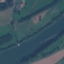
Land use / land cover class: River